Interaction volume radius: 10 \u00c5
Interaction volume height: 20 \u00c5
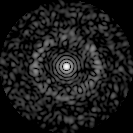
Disorder parameter: 0.8347